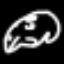
Label: frog